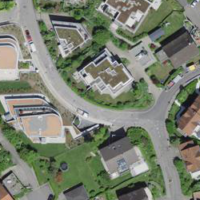
EUNIS habitat code: 55
Species observed at this site:
Lysimachia vulgaris
Sturnus vulgaris